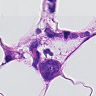
Metastatic tissue present: yes